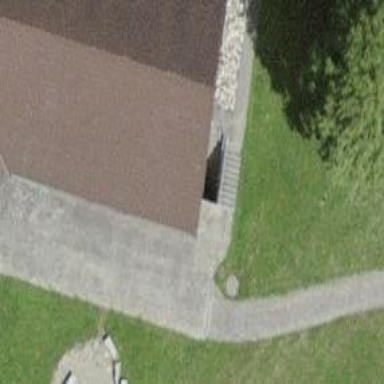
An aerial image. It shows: Set of steps on the road.